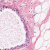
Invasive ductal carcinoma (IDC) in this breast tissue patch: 0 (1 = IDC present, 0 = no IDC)